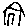
Label: house